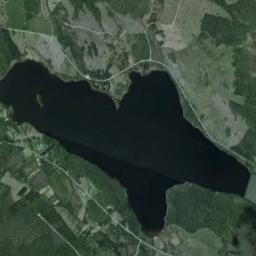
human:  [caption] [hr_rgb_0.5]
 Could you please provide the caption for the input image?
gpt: There are several roads of different lengths beside the lake .

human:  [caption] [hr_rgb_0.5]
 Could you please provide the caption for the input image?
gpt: An irregularly shaped blue lake surrounded by green forests and fields .

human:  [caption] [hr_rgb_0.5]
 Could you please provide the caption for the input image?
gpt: There are paths on both sides of the lake .

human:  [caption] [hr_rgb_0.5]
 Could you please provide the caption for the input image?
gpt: The lake lies in farmland and the water is dark blue .

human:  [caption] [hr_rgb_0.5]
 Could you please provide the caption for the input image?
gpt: There are green meadows and rivers around the lake .